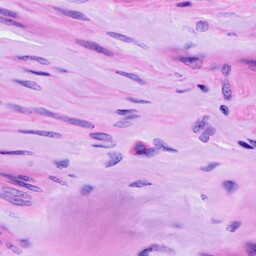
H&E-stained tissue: Ovarian